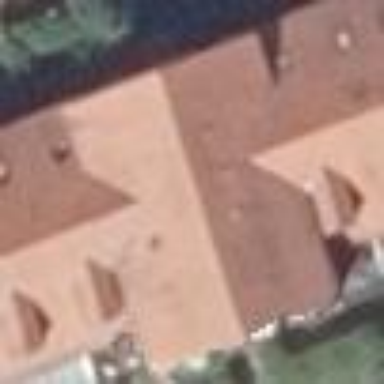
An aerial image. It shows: Gabled roof adorns the apartments building.